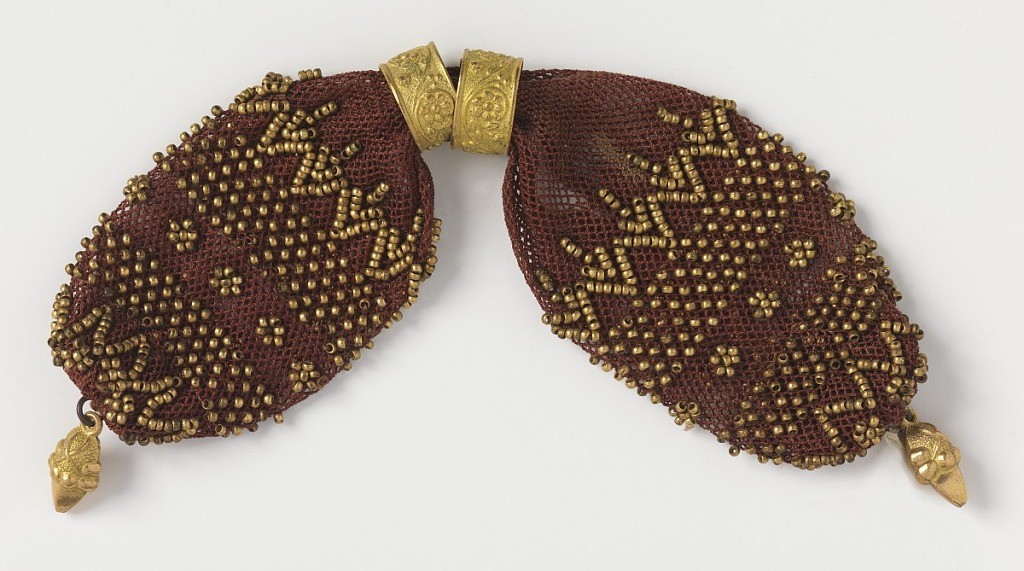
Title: Miser's purse
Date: early 19th century
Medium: silk, metal Technique: crochet
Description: Crocheted maroon silk decorated with bands of gold beads in stylized patterns.  Two gold rings, with floral patterns in relief, control the side opening. Gold pendant at each end.